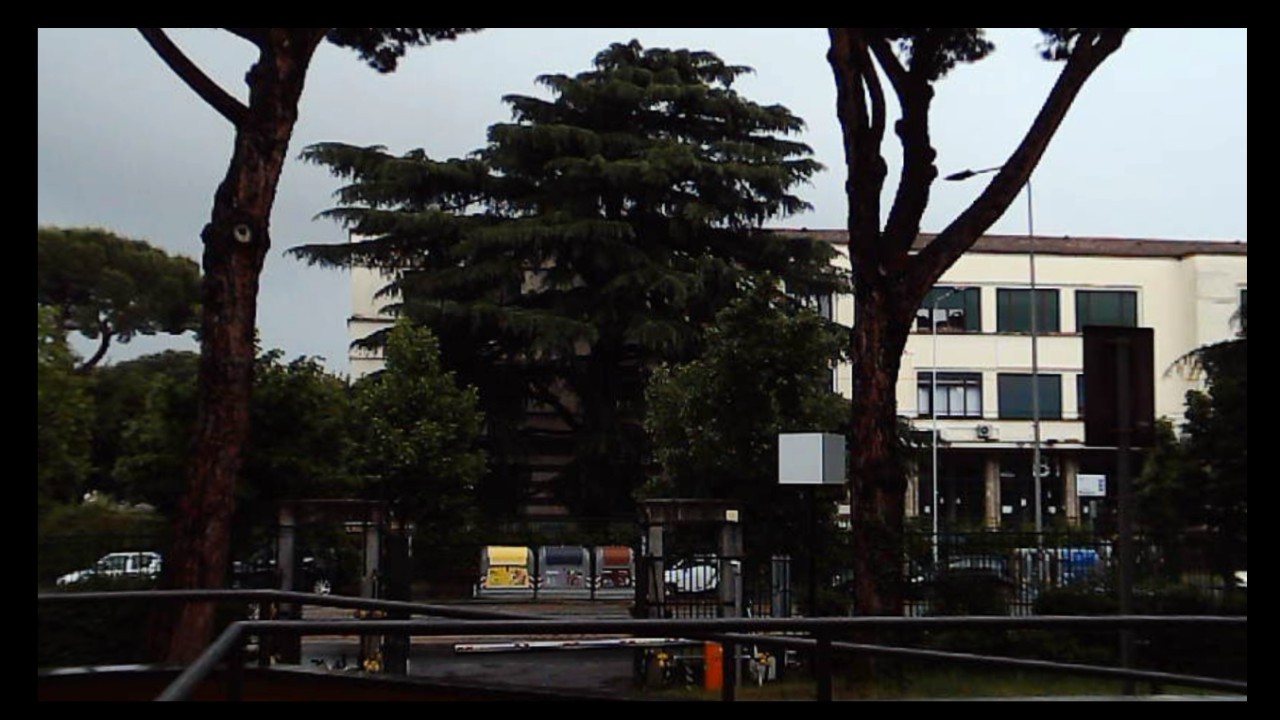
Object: DarwinFPV cineape20